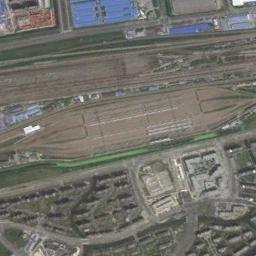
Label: railway_station